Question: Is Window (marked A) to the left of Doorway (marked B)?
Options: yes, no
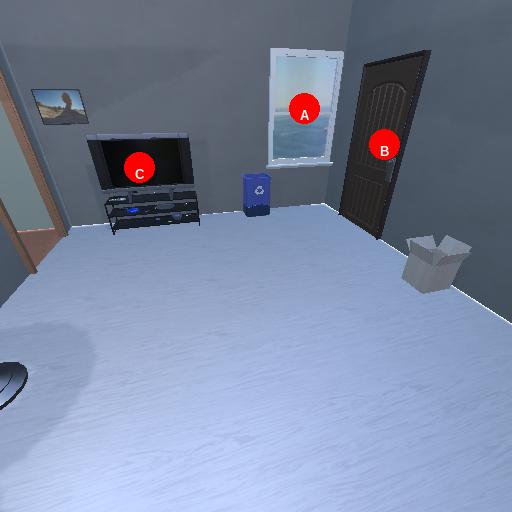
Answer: yes